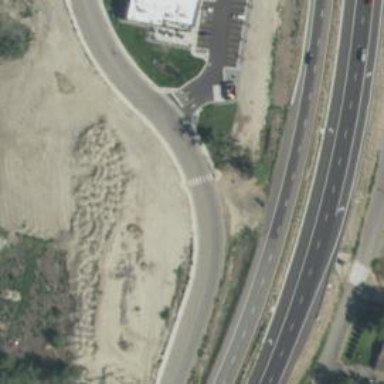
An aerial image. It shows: Marked crossing with zebra road marking.